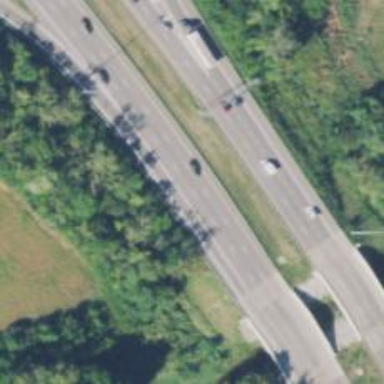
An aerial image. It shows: Motorway.